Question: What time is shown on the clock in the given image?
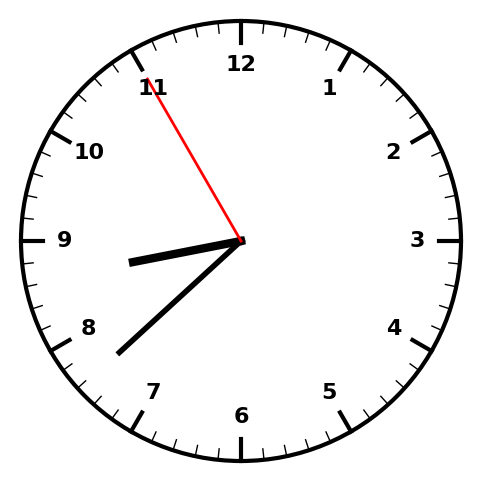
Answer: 08:37:55